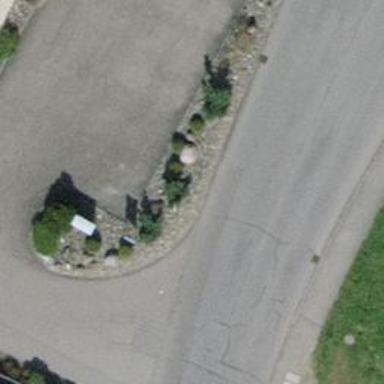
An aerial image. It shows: Bus stop with platform for public transport.